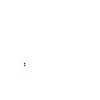
Particle: proton